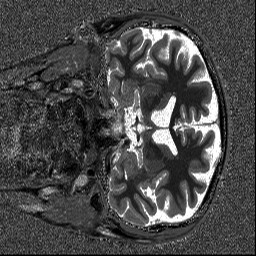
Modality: T1map
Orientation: coronal
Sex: male